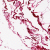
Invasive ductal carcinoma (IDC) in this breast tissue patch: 0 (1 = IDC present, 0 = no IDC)